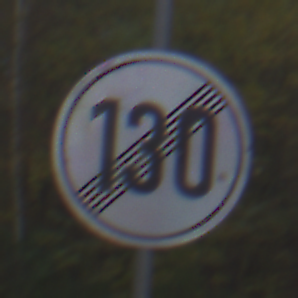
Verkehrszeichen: EndeGeschwindigkeit130
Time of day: SunriseSunset
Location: Outdoor (Nature)
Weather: PartlyCloudy
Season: Autumn
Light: Natural